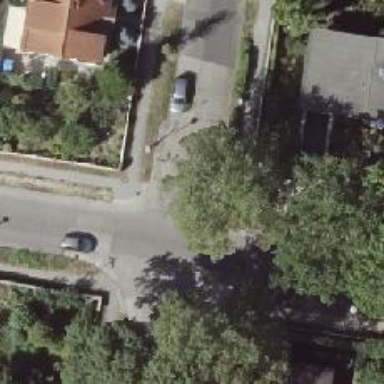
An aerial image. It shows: Residential road with concrete surface. There are separate sidewalks on both sides.